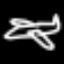
Label: airplane